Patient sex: M
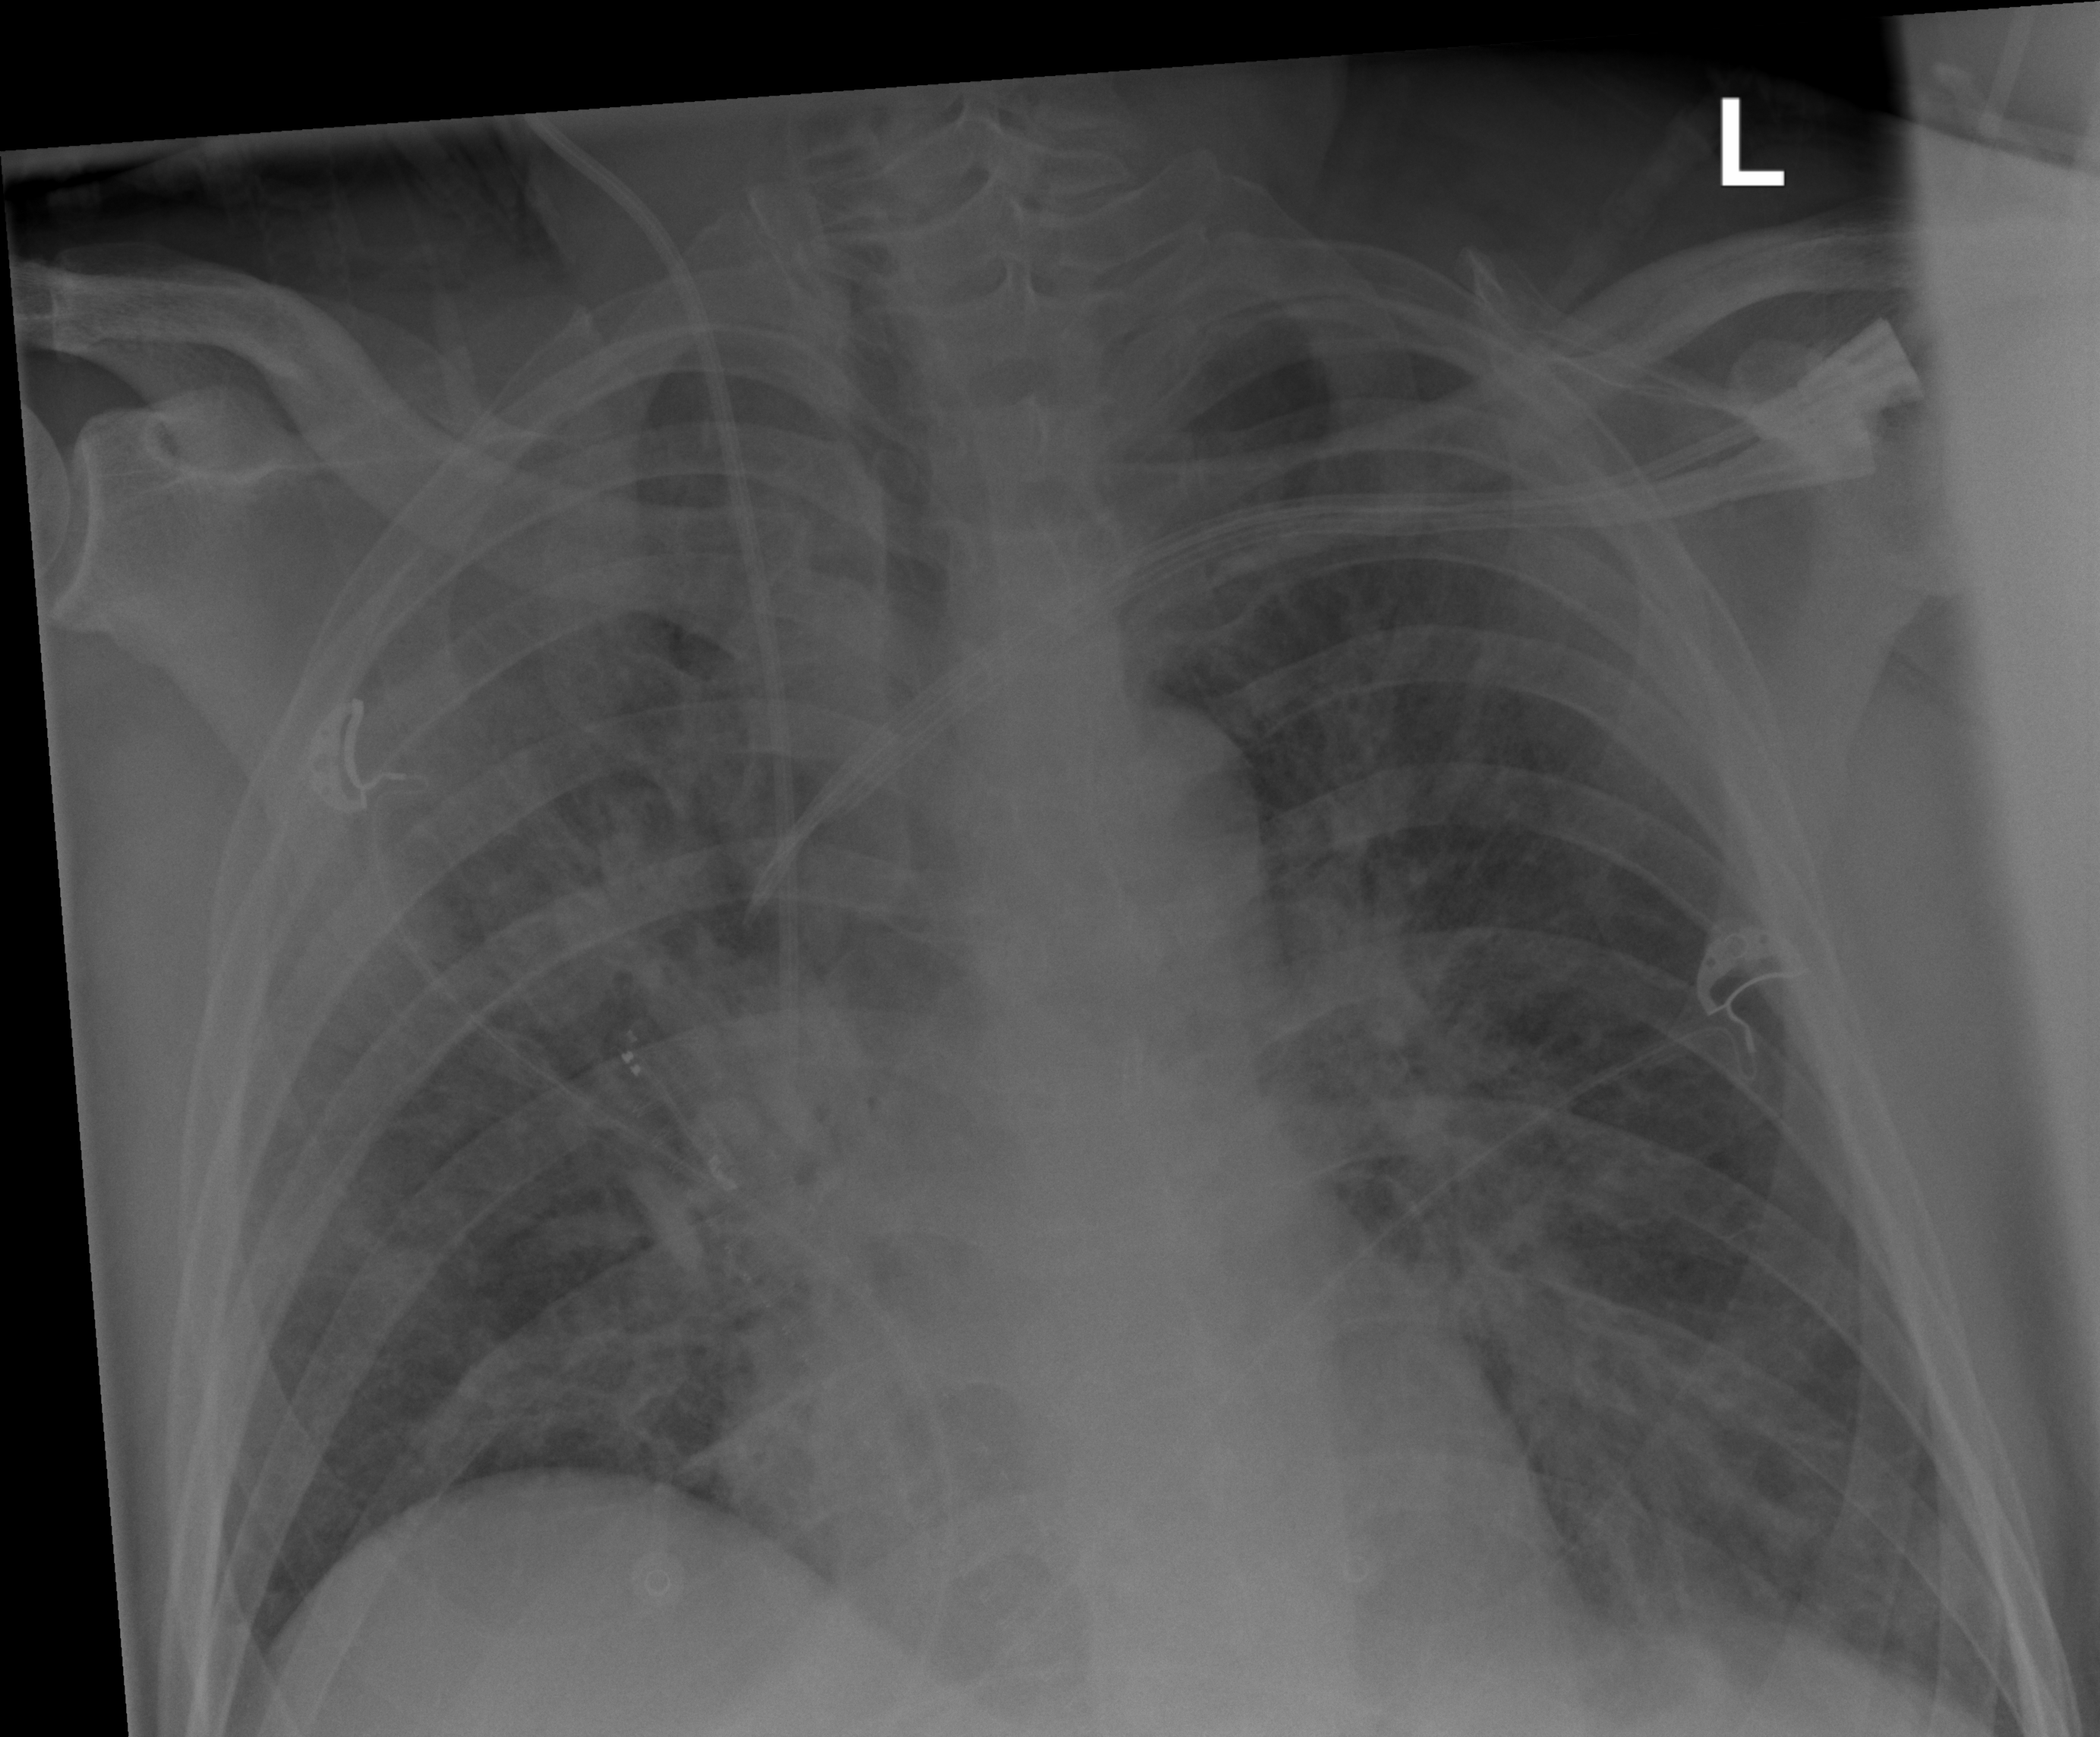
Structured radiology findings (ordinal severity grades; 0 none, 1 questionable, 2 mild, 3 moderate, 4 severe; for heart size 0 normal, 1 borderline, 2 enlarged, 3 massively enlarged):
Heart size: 1
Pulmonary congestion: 2
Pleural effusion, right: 0
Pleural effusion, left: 0
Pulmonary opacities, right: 3
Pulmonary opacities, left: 3
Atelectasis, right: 2
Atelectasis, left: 2